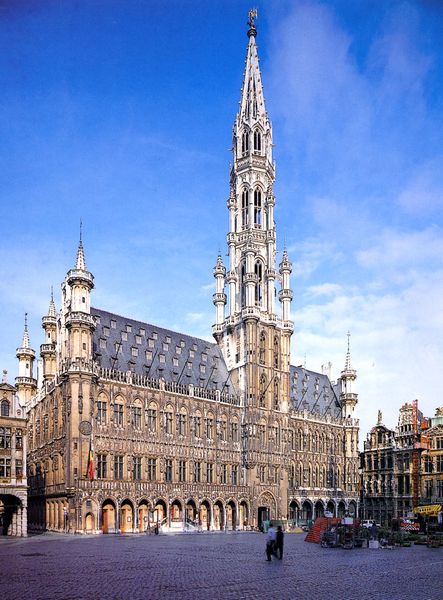
Titel: Rathaus in Brüssel
Standort: Brüssel (EU - B)
Schlagwörter: blau, himmel, weiß, menschen, stadt, fenster, grau, dach, schloss, häuser, kirche, sonne, gotik, schön, turm, hof, markt, platz, foto, fotografie, türmchen, türme, dom, groß, rathaus, arkaden, gotisch, marktplatz, prunk, heilig, majestätisch, prunkvoll, katholisch, brüssel, belgien, br�ssel